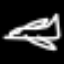
Label: airplane